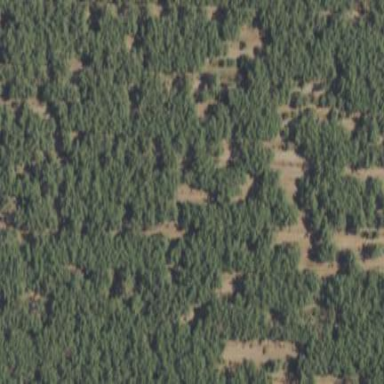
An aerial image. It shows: Orchard filled with almond trees.